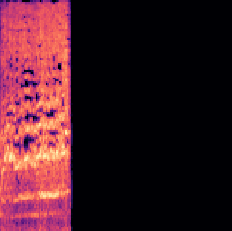
Sound class: Pig